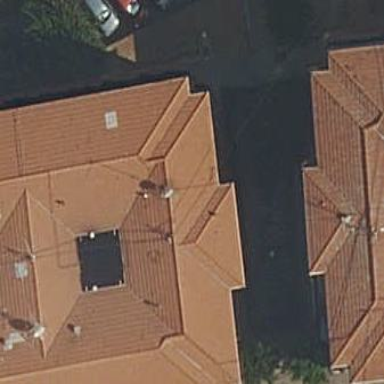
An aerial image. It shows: Residential building.